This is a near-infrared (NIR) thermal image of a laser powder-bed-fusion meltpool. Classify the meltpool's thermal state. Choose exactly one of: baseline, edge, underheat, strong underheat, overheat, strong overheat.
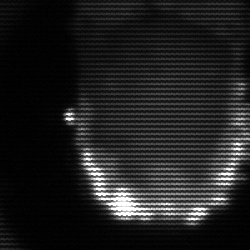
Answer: baseline